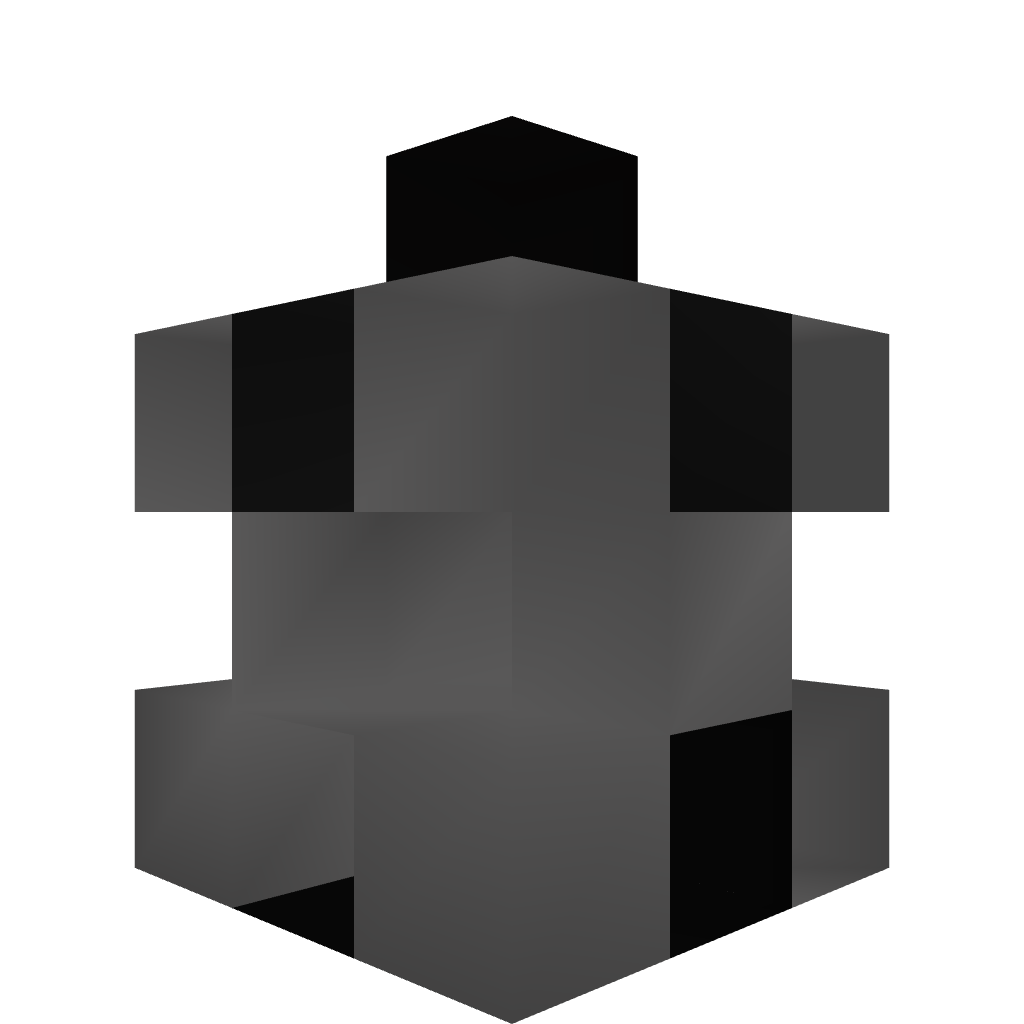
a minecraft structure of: Elykdez's Tactical Nuke in Vanilla MC